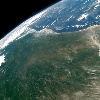
Label: land